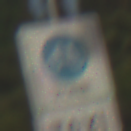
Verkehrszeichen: BeginnFahrradzone
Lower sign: BesondereFahrzeugeUndTransportgueter1
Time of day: SunriseSunset
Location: Outdoor (Suburban)
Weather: PartlyCloudy
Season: NotSpecified
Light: Natural